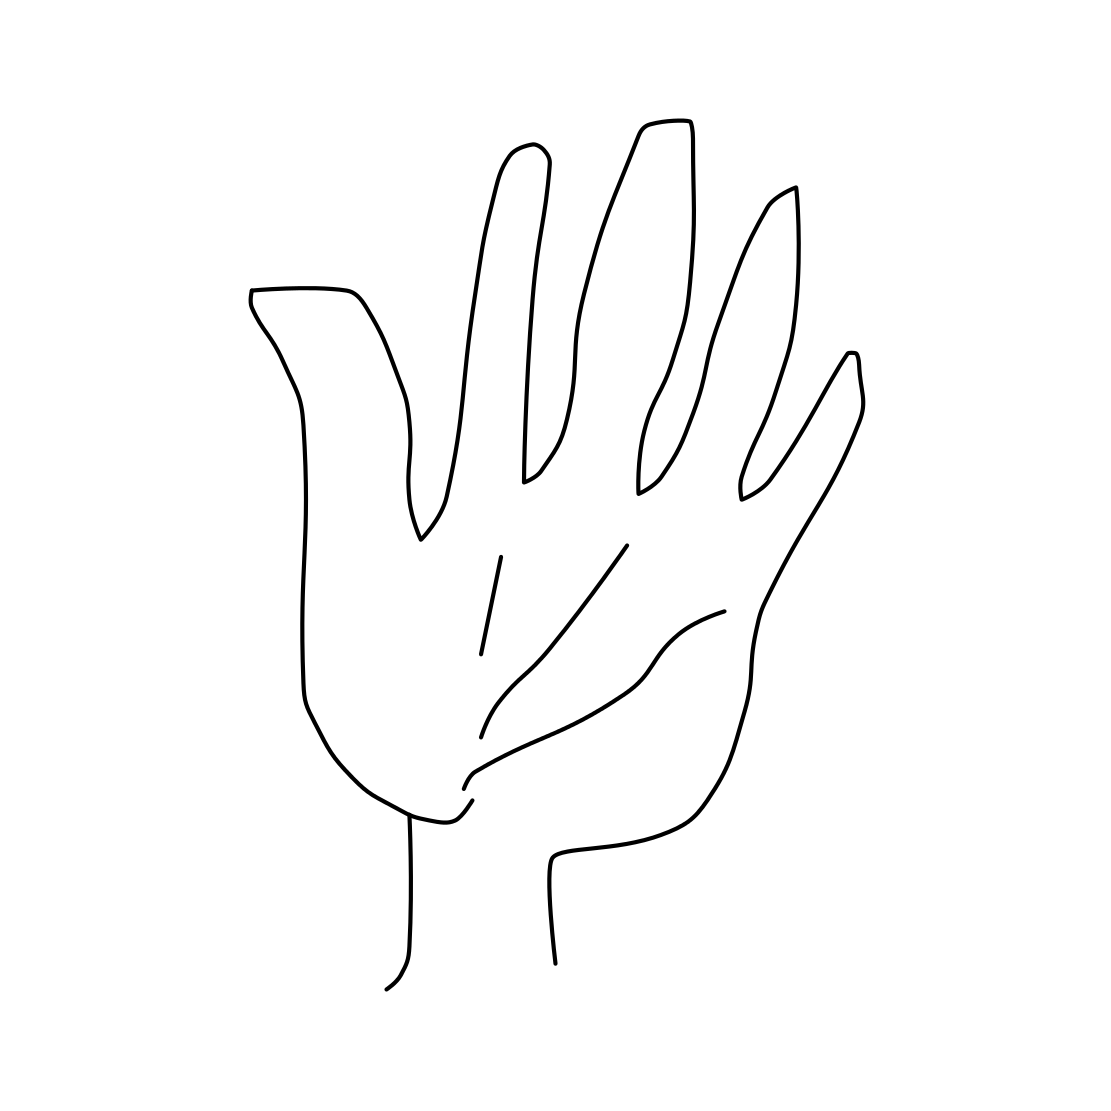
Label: hand